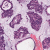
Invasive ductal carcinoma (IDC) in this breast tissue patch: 1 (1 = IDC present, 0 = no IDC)